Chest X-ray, PA view. Patient: 61 years old, sex F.
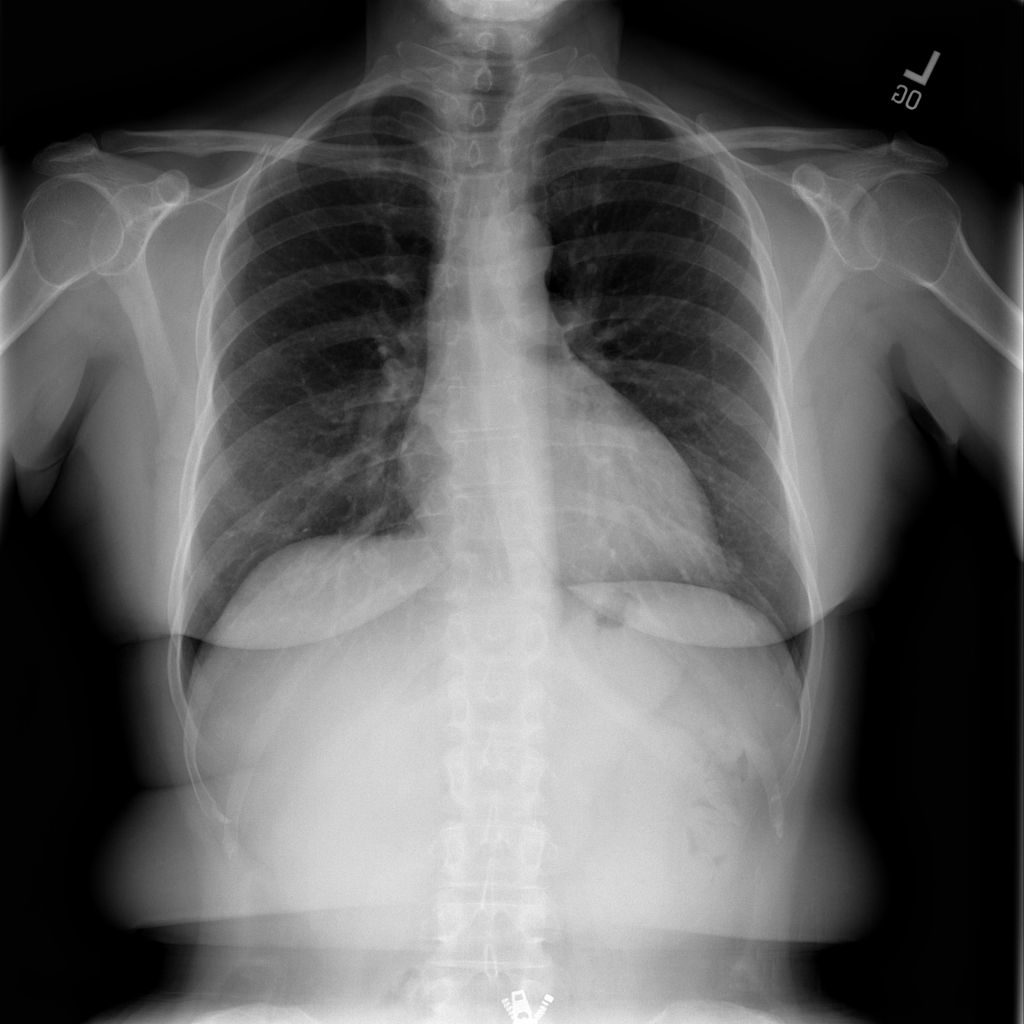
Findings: No Finding